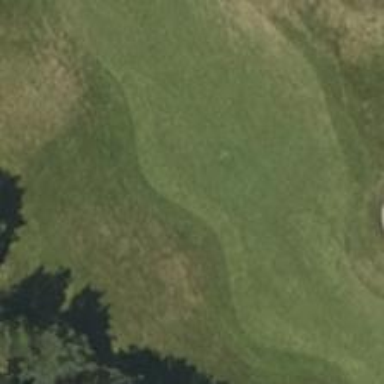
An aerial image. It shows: Golf hole.